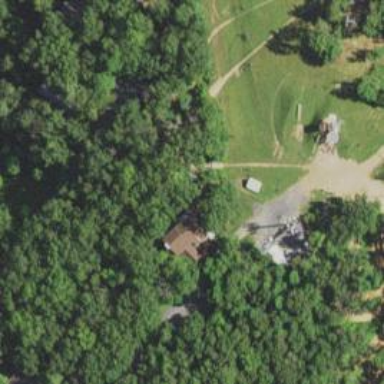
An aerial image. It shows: Path.